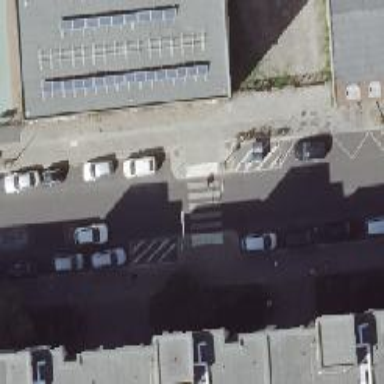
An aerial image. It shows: Unmarked zebra crossing with kerb extensions on both sides of the road.